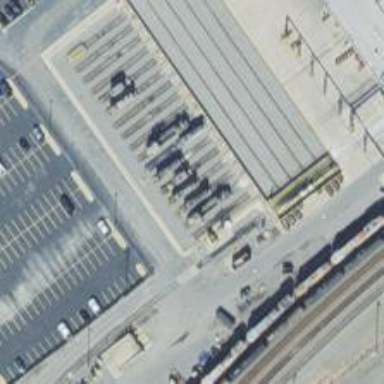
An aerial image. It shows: Railway yard in service.